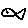
Label: fish